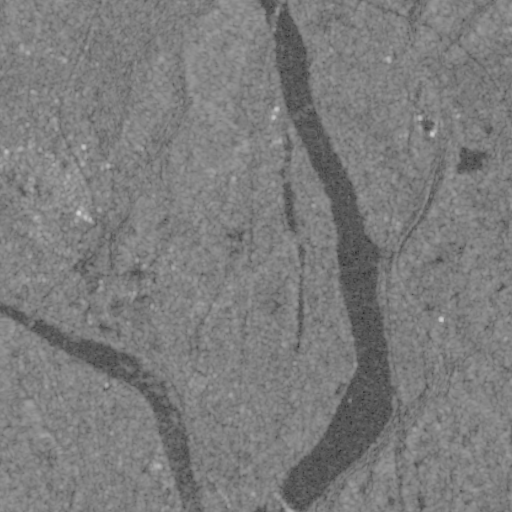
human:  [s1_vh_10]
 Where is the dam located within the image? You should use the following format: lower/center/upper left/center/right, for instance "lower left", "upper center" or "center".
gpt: The dam is located in the lower center of the image.
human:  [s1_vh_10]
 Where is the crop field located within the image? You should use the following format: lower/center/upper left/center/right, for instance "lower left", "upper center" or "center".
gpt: There is no crop field in the image.

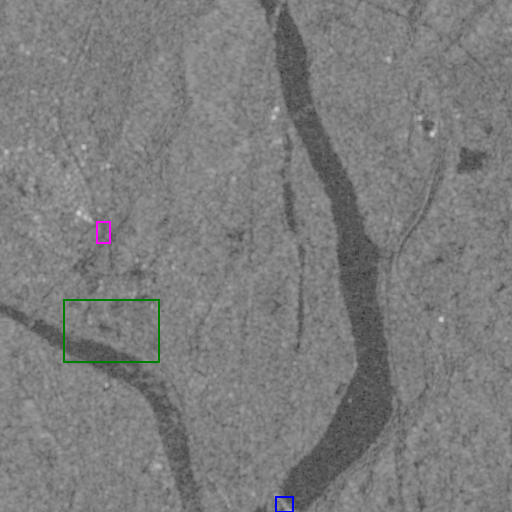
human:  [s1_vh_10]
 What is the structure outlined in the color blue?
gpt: The structure outlined in blue is a dam.
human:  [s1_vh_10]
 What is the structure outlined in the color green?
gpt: The structure outlined in green is a park.
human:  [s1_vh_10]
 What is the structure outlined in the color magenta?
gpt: The structure outlined in magenta is a parking lot.
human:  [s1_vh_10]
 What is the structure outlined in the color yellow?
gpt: There is no yellow outline.